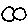
Label: circle